四年级 · 立体几何学
用 6 个同样大的小正方体分别摆成下面的物体。

从( )面和( )面看, 这三个物体的形状完全相同。

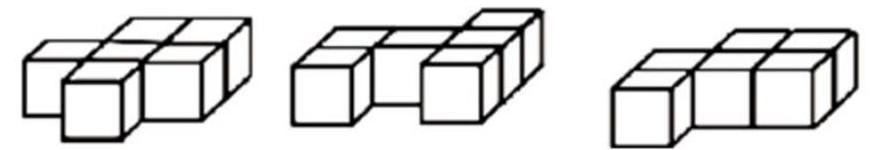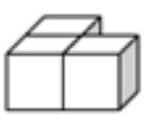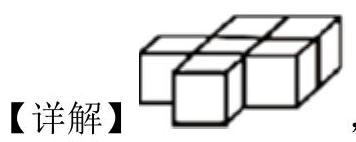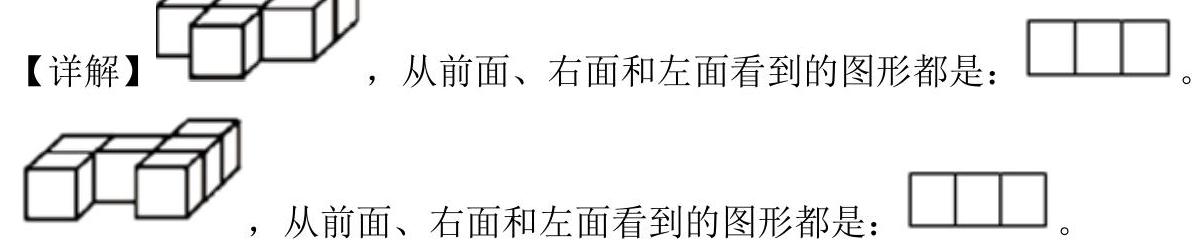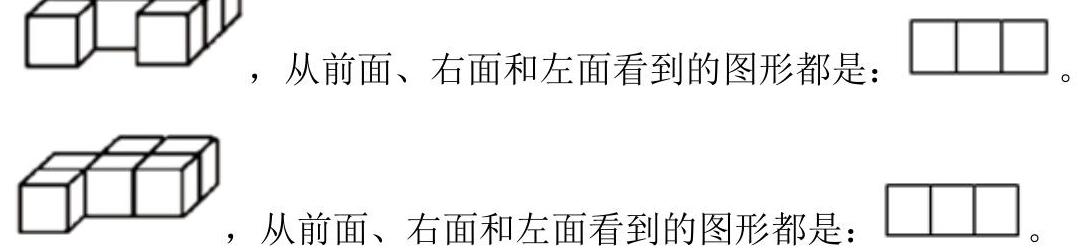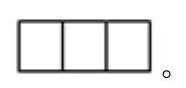
答案: 解前 右

【分析】第一个图形, 从前面看到的图形是 1 层, 有 3 个小正方形; 从右面看到的图形是 1 层, 有 3 个小正方形; 从左面看到的图形是 1 层, 有 3 个小正方形。

第二个图形, 从前面看到的图形是 1 层, 有 3 个小正方形; 从右面看到的图形是 1 层, 有 3 个小正方形; 从左面看到的图形是 1 层, 有 3 个小正方形。

第三个图形, 从前面看到的图形是 1 层, 有 3 个小正方形; 从右面看到的图形是 1 层, 有 3 个小正方形; 从左面看到的图形是 1 层, 有 3 个小正方形。

, 从前面、右面和左面看到的图形都是:

, 从前面、右面和左面看到的图形都是:

, 从前面、右面和左面看到的图形都是:

所以, 从前面和右面看, 这三个物体的形状完全相同。（答案不唯一）

【点睛】本题考查了从不同的方向观察物体, 需要学生有较强的空间想象和推理能力。分别画出这三
个图形从前面、左面或右面看到的图形, 是解答此题的关键。